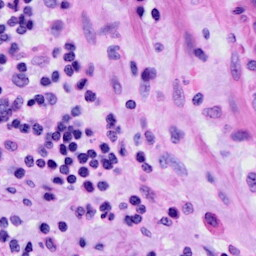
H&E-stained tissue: Cervix